Question: I am using Eclipse Indigo and whenever I create a new class starting with lower case then a warning is shown as displayed below (" Type name is discouraged. By convention, Java type names usually start with an uppercase letter").

Now in my xHTML / JSF file, if i try to access the class with first letter in caps then it is not accessible e-g;
'#{MyClass.variableName}' is NOT accessible nor the class constructor is called
whereas
'#{myClass.variableName}' works fine.
Note: class has an annotation "@ManagedBean"
Thanks
This is edited part:
It only works if class is created with first letter as lower case "myClass" and in JSF file access with the same lower case "myClass"
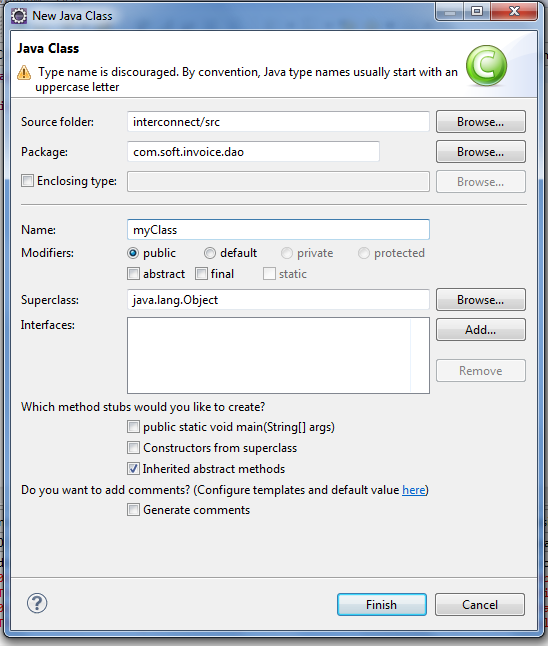
Answer: In order to follow the Java standard for class name I have used the following approach.
'''
@ManagedBean(name="myClass")
public class MyClass {
}
'''
previously due to JSF behaviour, I was using
'''
@ManagedBean
public class myClass {
}
'''
Please also share that what you do in such cases.
Thanks,
Asad